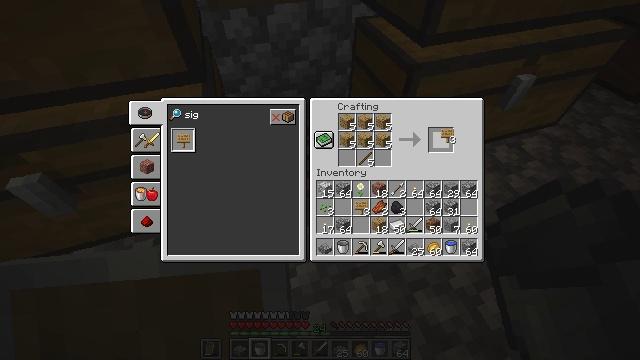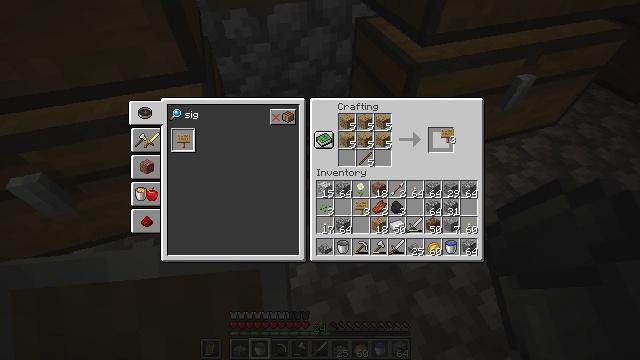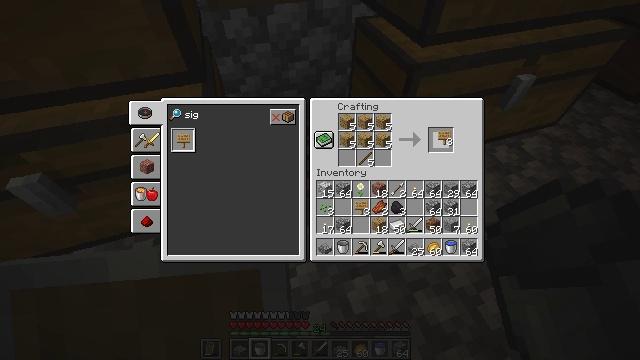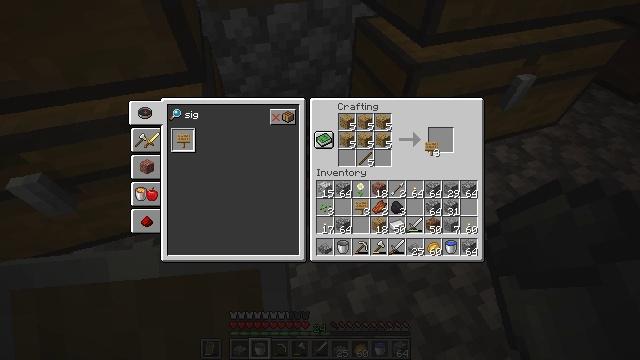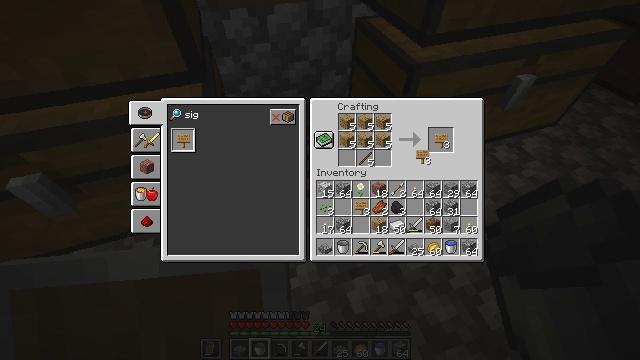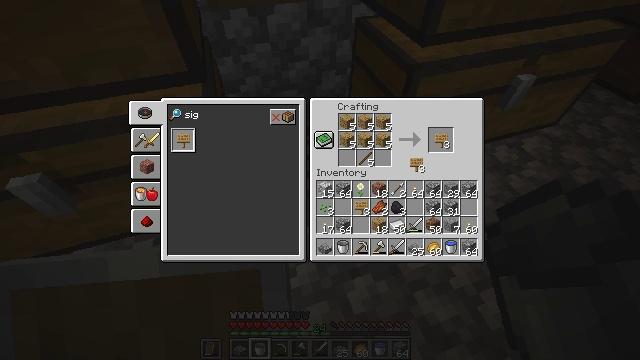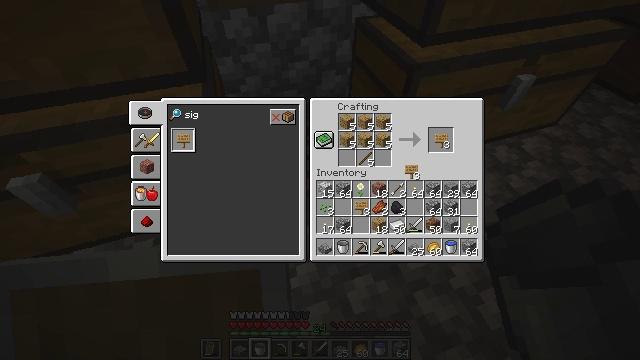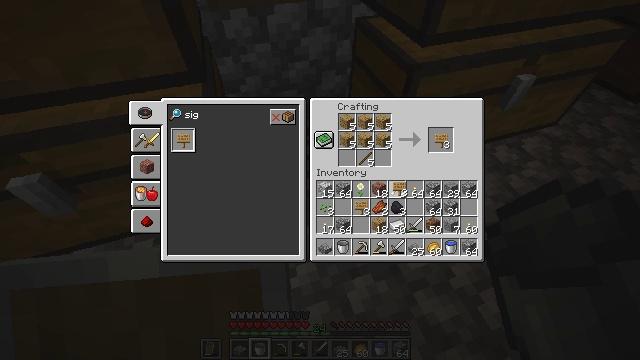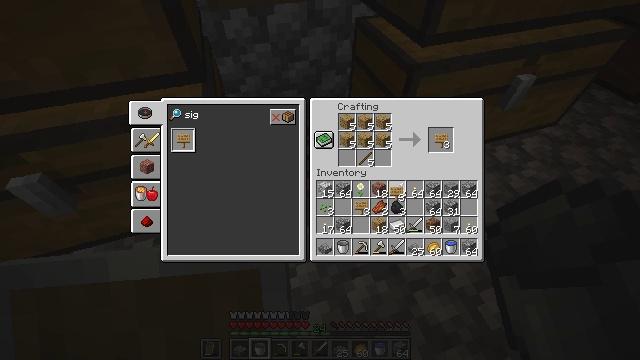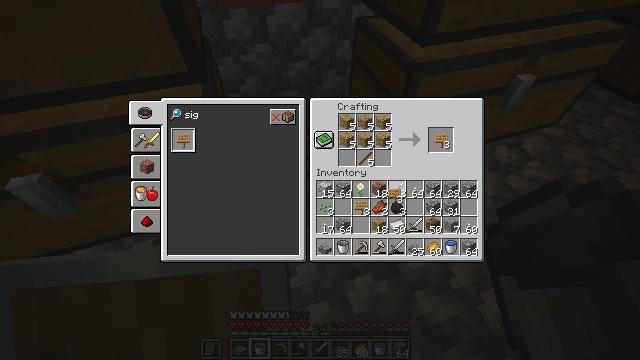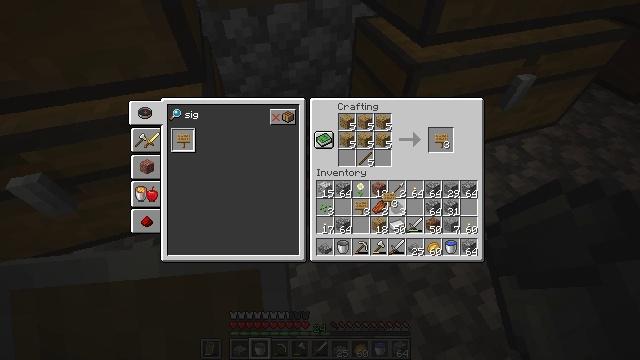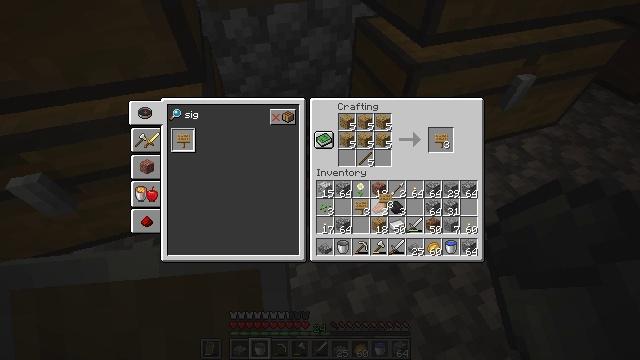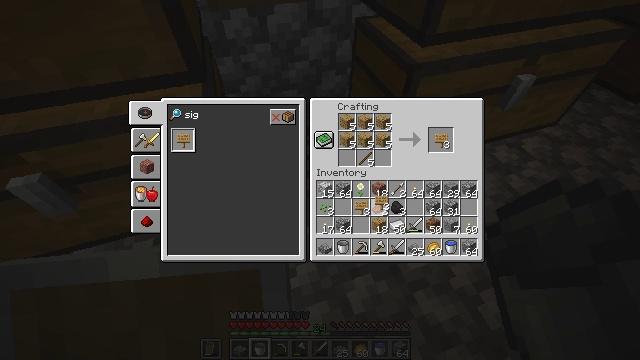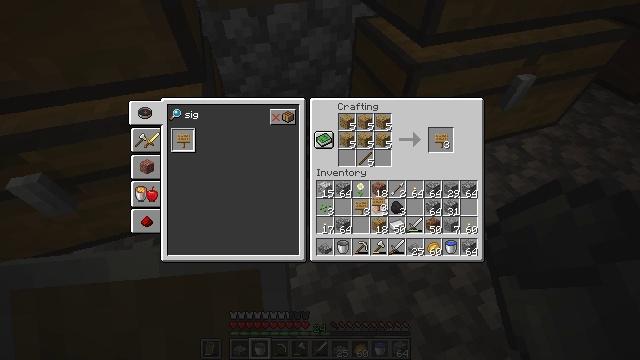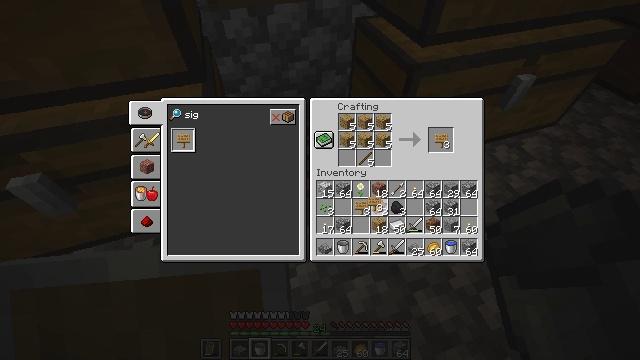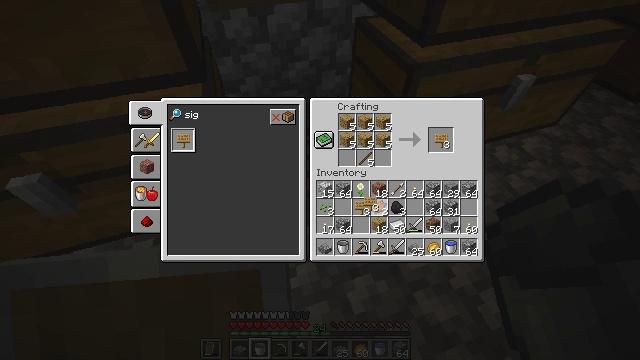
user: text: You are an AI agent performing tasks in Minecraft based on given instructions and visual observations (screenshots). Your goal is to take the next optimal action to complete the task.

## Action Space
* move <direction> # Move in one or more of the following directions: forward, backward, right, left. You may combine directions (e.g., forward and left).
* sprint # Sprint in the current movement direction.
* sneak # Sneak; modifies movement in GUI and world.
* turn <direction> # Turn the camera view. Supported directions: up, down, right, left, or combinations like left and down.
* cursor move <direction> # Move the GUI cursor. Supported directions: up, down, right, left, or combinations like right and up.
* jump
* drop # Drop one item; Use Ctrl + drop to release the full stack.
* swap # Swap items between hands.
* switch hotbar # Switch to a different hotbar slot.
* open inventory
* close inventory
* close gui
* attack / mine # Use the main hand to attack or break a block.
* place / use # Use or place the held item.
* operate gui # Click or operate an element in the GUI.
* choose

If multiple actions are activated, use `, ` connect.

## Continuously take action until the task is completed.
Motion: motion action
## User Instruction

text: Craft an oak sign.
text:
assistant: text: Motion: attack / mine
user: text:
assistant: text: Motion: attack / mine
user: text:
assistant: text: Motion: turn left and down
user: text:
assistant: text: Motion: turn left and down
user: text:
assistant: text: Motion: turn down
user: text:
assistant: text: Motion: turn down
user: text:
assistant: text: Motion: turn left and down
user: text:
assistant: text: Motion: no_op
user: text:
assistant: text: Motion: no_op
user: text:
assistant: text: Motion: no_op
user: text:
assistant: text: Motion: no_op
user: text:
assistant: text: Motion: no_op
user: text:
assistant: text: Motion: no_op
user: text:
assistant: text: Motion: no_op
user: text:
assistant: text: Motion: no_op
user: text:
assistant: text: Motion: no_op
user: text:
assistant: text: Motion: no_op
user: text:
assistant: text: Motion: no_op
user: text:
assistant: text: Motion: no_op
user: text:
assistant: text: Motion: attack / mine
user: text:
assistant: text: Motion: attack / mine
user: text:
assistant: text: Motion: attack / mine
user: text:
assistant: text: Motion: no_op
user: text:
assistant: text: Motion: no_op
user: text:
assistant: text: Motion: no_op
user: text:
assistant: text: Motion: no_op
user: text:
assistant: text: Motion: no_op
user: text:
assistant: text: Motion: no_op
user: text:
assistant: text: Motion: no_op
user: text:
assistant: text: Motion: no_op